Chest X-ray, PA view. Patient: 64 years old, sex M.
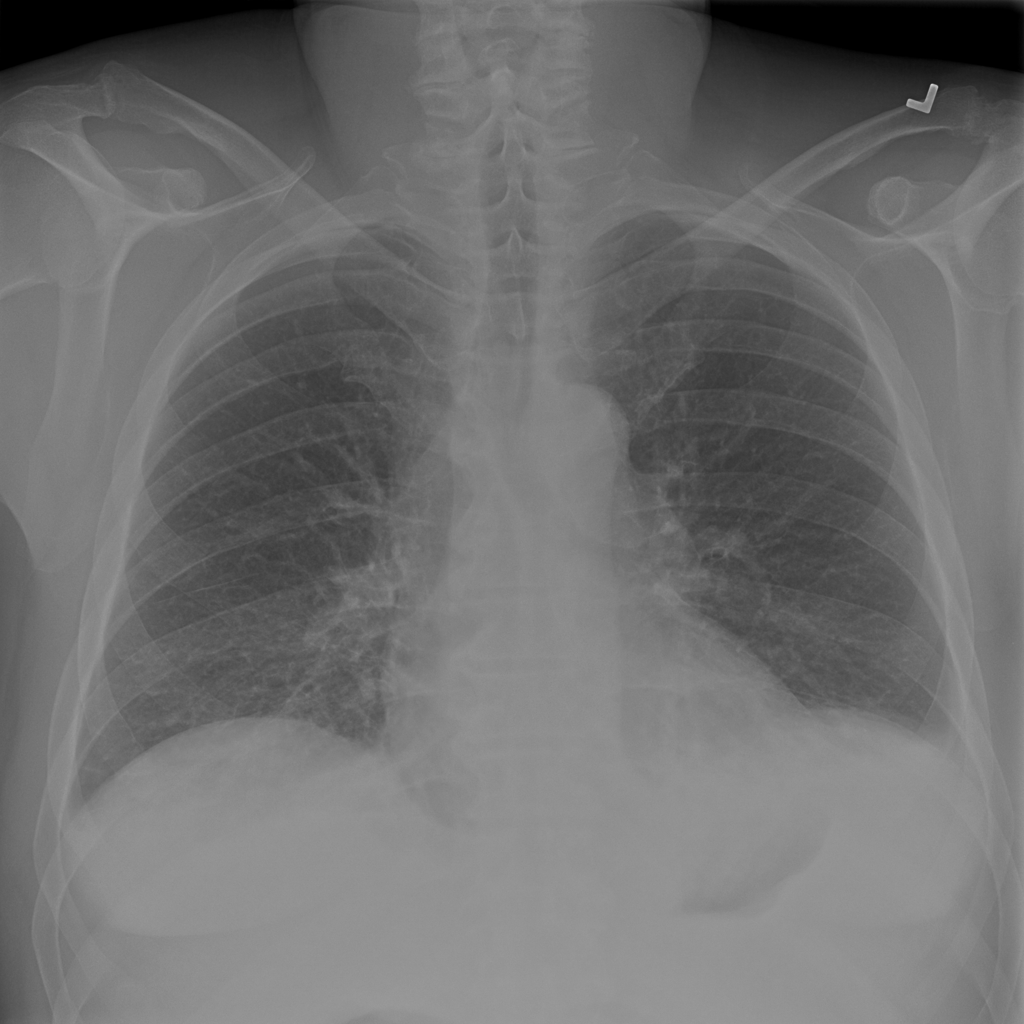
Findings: Effusion, Infiltration